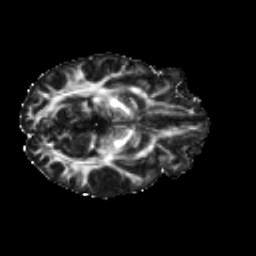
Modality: FA
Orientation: axial
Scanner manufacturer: siemens
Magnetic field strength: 3 T
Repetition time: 4.16 s
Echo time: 0.0806 s